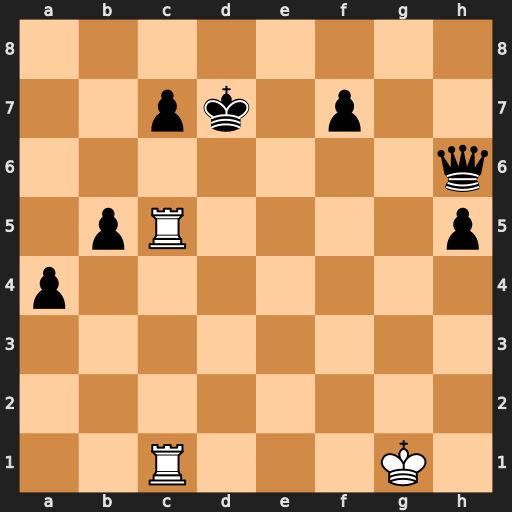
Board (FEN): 8/2pk1p2/7q/1pR4p/p7/8/8/2R3K1
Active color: w
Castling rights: -
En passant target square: -
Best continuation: Rxc7+ Ke8 Rc8+ Ke7 R1c7+ Kf6 Rc6+